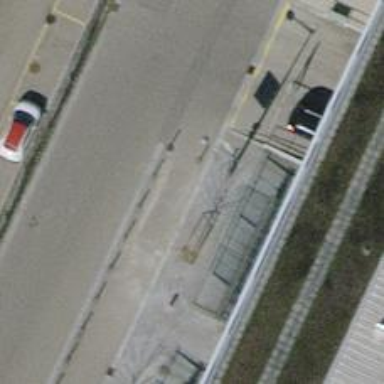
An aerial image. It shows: Bicycle parking area with rack.